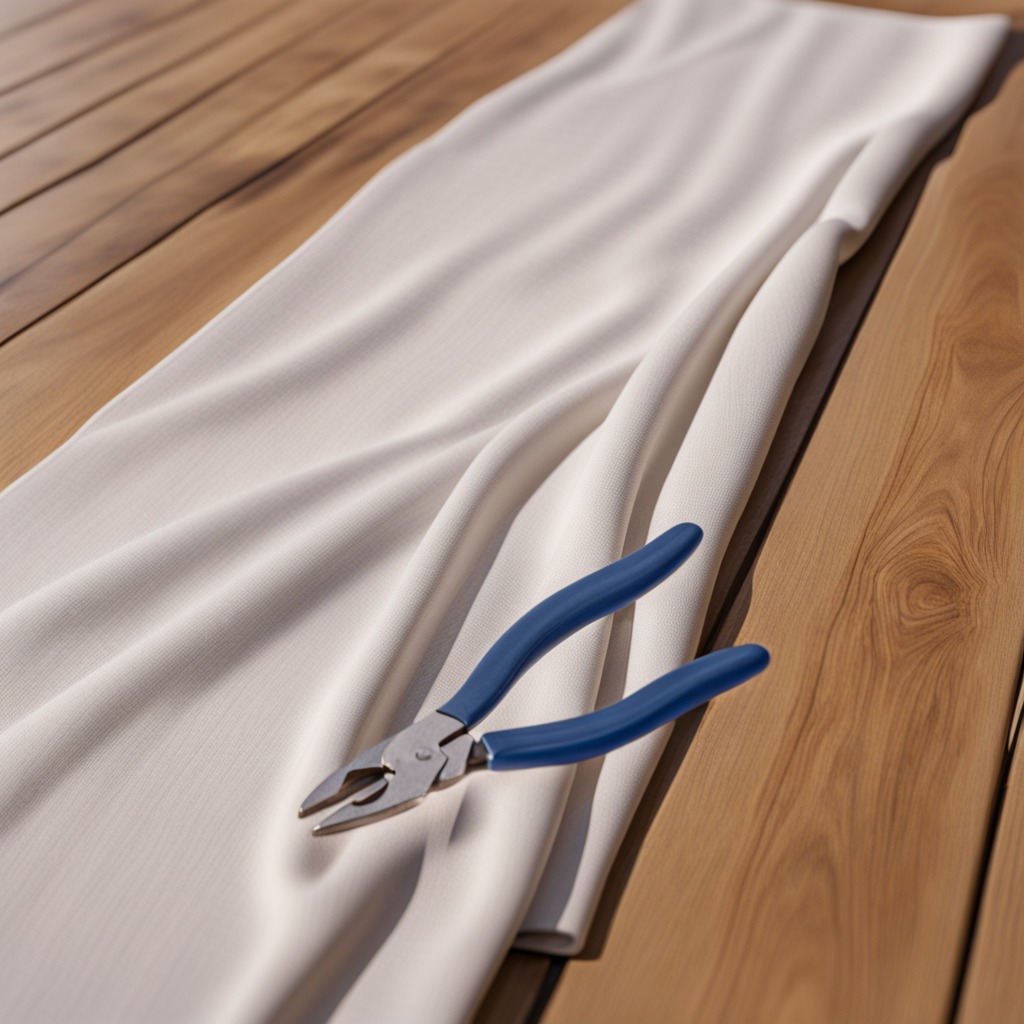
A plier lies on the wooden table in an outdoor workshop during daytime bright natural light soft shadows worn but beneath the cloth.